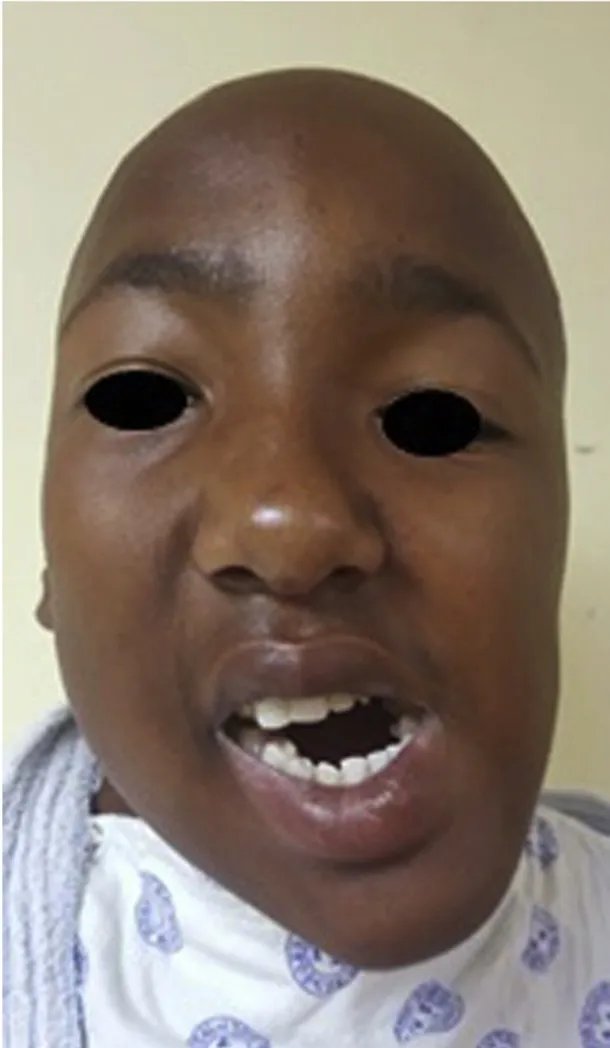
(B) Patient at the age of 16 years.
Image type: medical_photograph (other_medical_photograph)